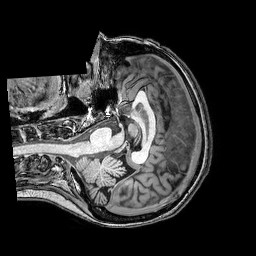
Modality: T1w
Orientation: axial
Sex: female
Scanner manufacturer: philips
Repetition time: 0.008116 s
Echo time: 0.00372 s